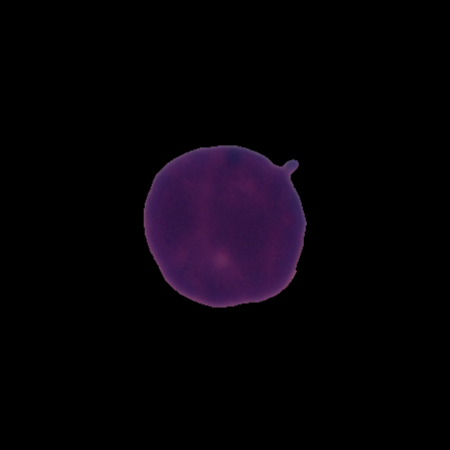
Label: healthy